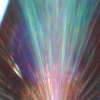
Label: sunburn